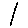
Label: line